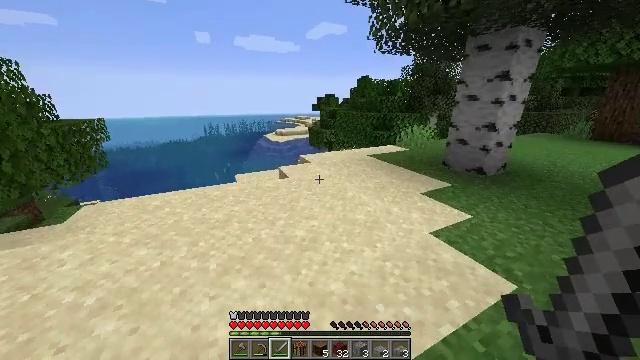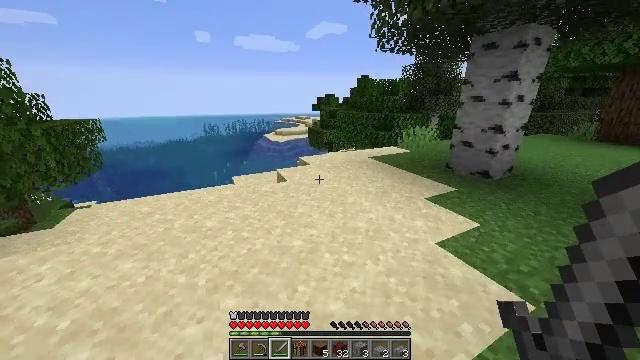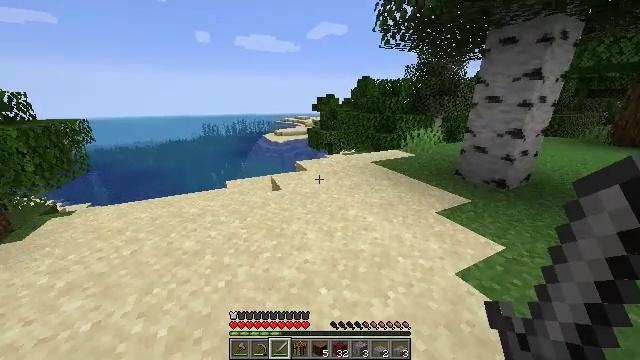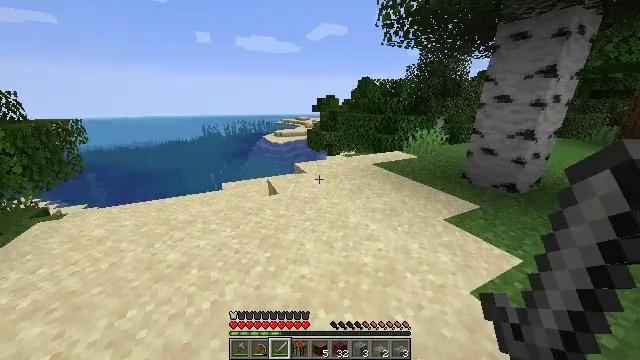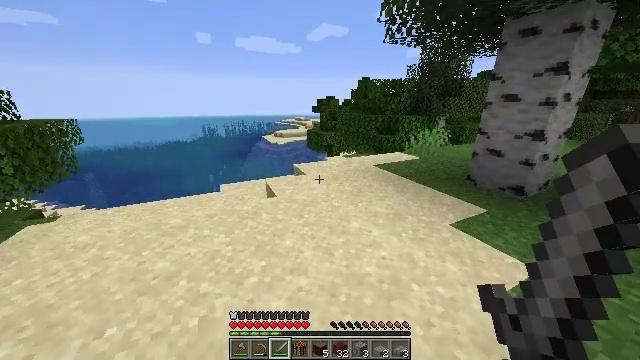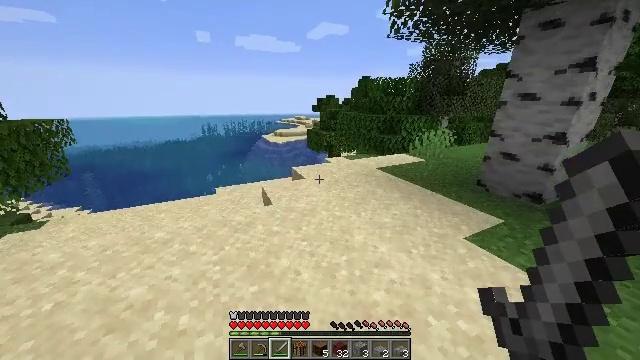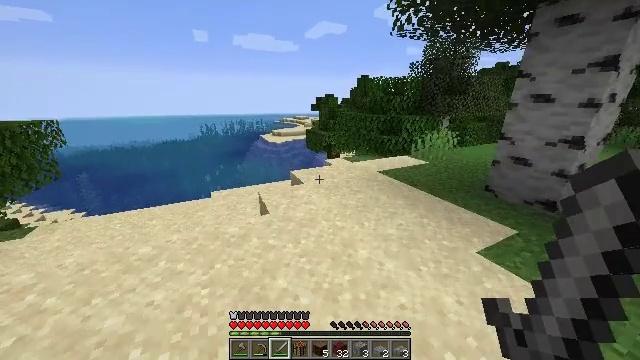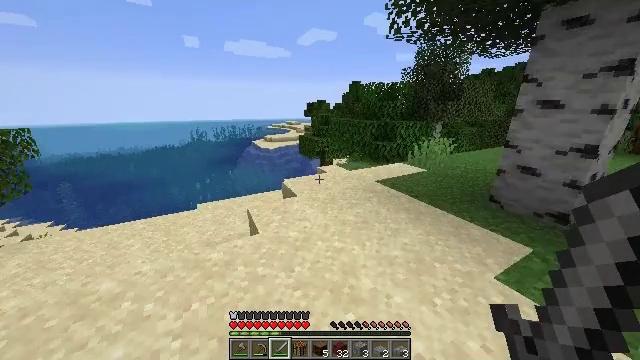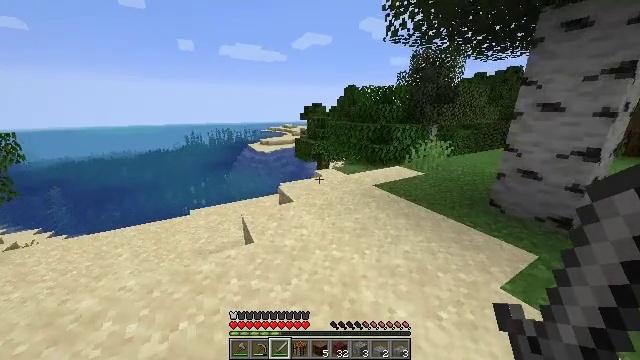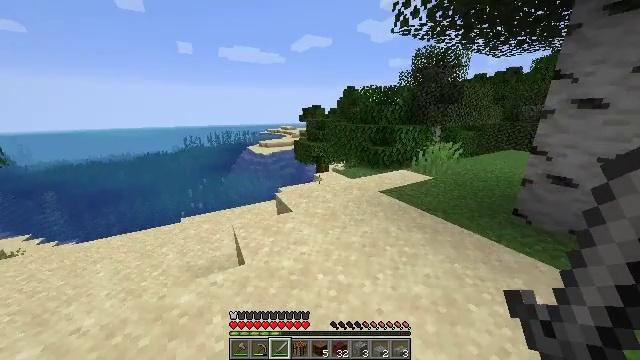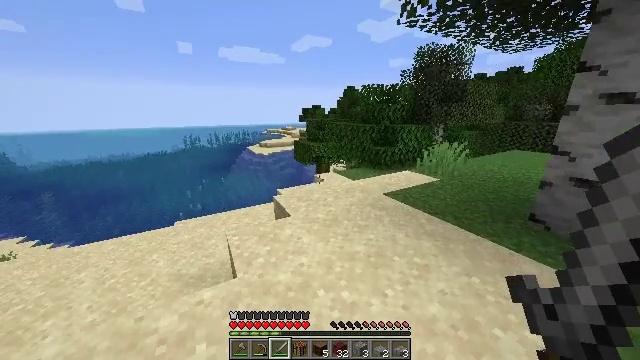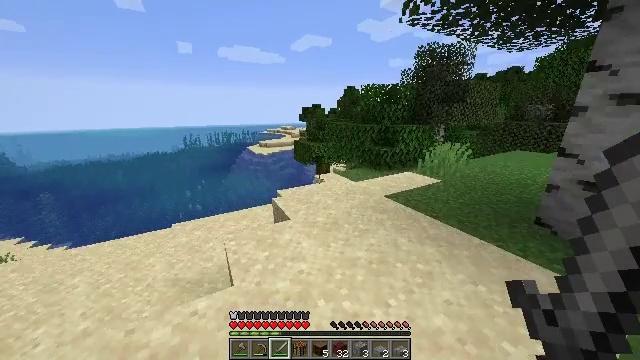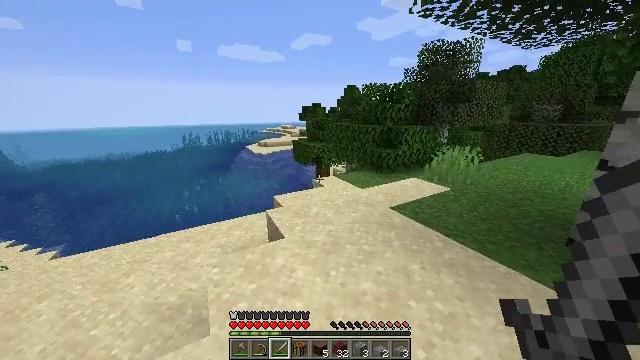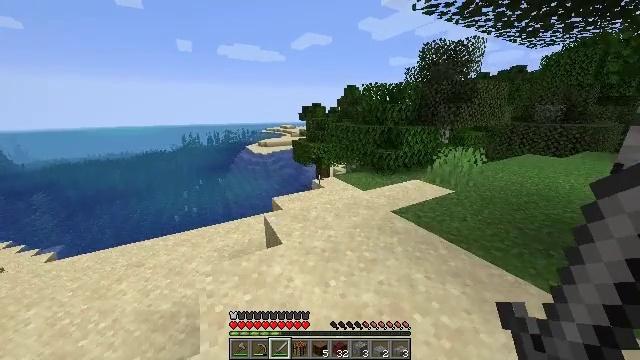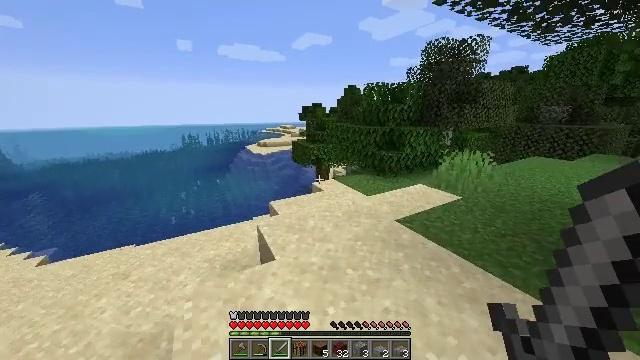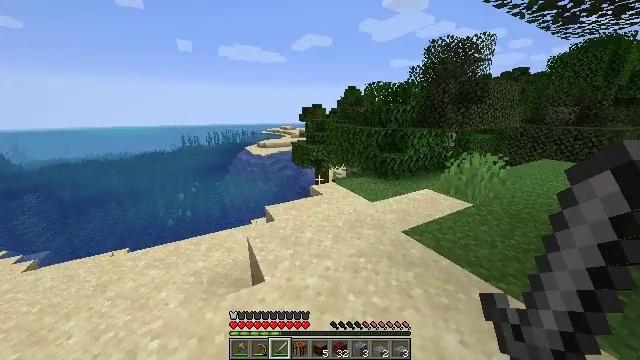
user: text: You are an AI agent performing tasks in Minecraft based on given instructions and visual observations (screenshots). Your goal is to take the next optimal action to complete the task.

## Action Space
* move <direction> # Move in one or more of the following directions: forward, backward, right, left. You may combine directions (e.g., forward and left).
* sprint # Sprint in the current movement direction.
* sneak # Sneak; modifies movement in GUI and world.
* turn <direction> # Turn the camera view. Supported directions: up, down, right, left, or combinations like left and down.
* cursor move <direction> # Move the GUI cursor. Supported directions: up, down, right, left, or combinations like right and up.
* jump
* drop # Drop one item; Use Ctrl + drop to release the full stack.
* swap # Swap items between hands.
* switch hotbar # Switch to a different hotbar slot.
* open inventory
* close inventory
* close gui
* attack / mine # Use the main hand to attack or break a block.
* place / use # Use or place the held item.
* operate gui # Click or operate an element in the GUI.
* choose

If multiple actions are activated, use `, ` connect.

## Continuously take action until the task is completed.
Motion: motion action
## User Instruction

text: Remove oak leaves from branches.
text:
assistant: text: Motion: move forward, sprint
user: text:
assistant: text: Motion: move forward, sprint
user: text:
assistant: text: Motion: move forward, sprint
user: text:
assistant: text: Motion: move forward, sprint
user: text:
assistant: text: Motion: move forward, sprint
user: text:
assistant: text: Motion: move forward, sprint
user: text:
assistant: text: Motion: move forward, sprint, turn right and up
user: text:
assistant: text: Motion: move forward, sprint, turn right
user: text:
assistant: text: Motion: move forward, sprint
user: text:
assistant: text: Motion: move forward, sprint
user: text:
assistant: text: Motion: move forward, sprint
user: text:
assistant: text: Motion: move forward, sprint
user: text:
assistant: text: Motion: move forward, sprint
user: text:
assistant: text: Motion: move forward, sprint
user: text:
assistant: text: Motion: move forward, sprint
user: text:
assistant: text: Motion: move forward, sprint, turn down
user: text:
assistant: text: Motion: move forward
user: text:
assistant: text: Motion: move forward
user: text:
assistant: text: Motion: move forward
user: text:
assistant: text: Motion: move forward
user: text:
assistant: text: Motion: move forward and move right, turn right
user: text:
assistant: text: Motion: move forward and move right, turn right
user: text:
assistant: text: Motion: move forward and move right, turn right
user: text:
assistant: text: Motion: move forward and move right, turn right
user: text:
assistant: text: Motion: move forward and move right, turn right
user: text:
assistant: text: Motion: move forward and move right, turn right
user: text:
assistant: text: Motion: move forward and move right
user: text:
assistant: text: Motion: move forward
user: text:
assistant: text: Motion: move forward, turn left
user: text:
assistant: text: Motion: move forward, turn left